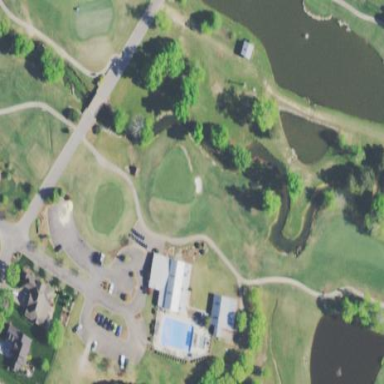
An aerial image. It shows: Grassy area designated as golf fairway.